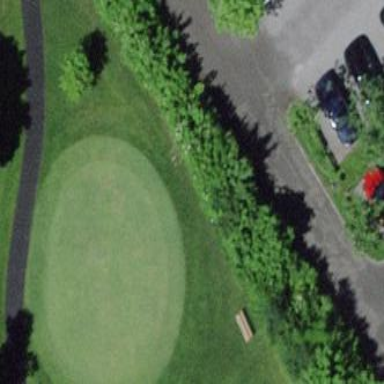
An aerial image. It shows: Golf green.